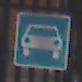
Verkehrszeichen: Kraftfahrstrasse
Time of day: MorningAfternoon
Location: Outdoor (Urban)
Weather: Overcast
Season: NotSpecified
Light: Natural